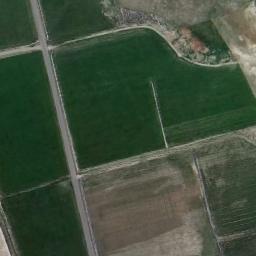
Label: rectangular_farmland